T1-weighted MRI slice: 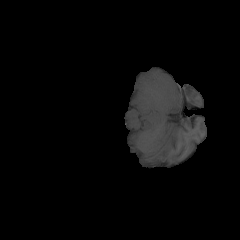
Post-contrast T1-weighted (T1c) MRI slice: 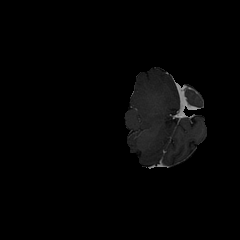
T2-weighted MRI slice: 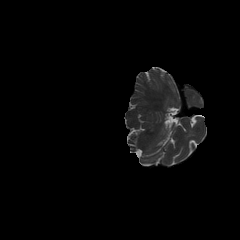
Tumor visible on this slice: no